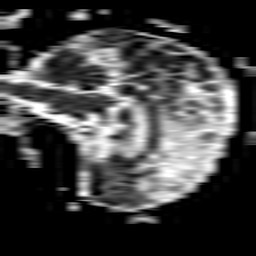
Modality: ADC
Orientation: sagittal
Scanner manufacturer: philips
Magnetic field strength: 1.5 T
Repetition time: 3.412 s
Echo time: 0.06922 s